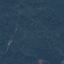
Land use / land cover: Forest